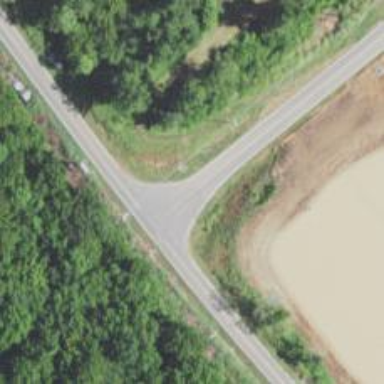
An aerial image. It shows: Road with stop sign.